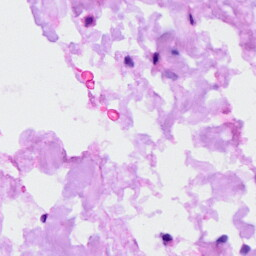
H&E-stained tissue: Ovarian